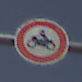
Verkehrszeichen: VerbotKraftraeder
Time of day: MorningAfternoon
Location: Outdoor (Nature)
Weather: PartlyCloudy
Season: NotSpecified
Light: Natural